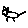
Label: cat